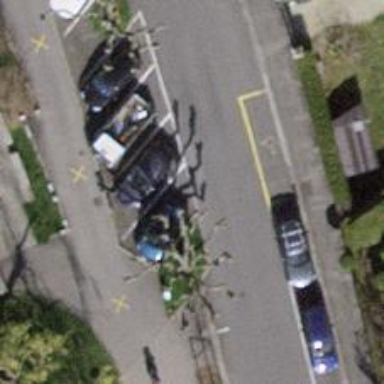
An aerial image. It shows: Urban tree adds touch of nature to the surroundings.